Aerial crown-view tile of a tropical tree (Barro Colorado Island, Panama), acquired 20250317:
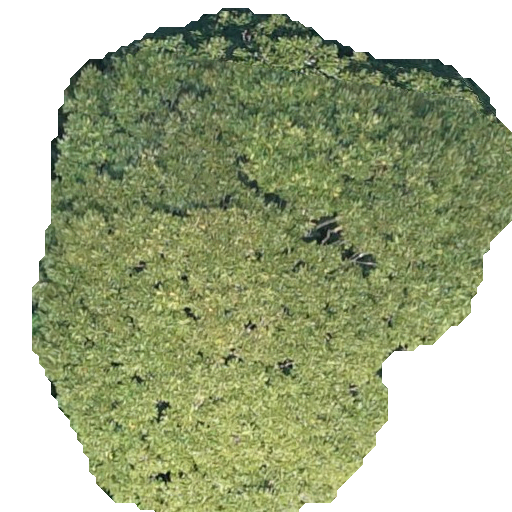
Species: Dipteryx oleifera
GBIF accepted scientific name: Dipteryx oleifera
Crown area: 272.456 m²